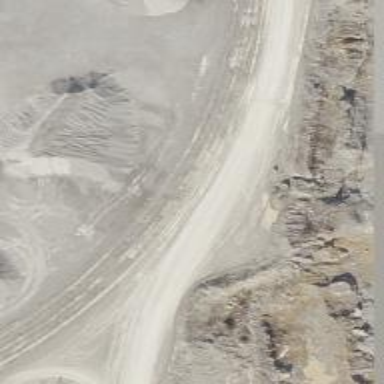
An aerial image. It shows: Rail spur service used for transporting aggregate.